Chest X-ray. View position: PA
Patient age: 34
Patient sex: F
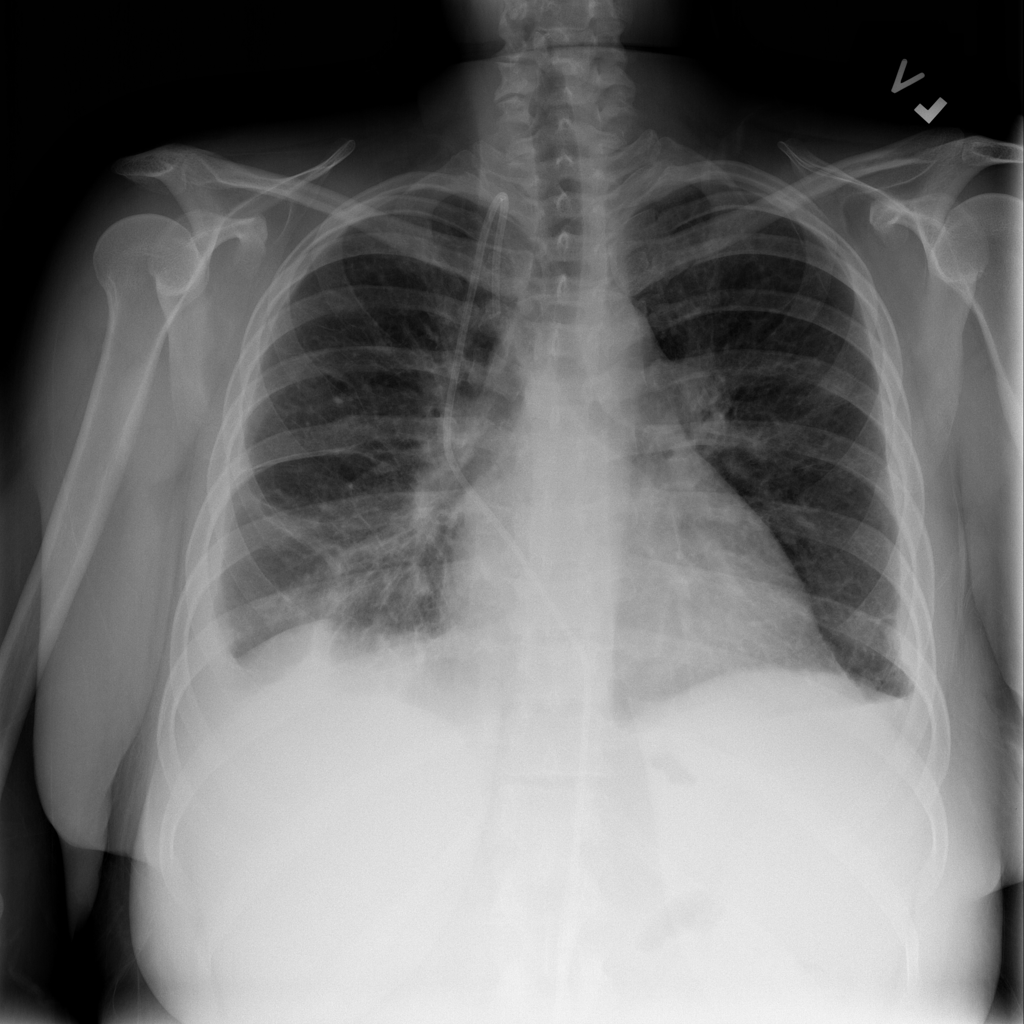
Finding: Pneumothorax